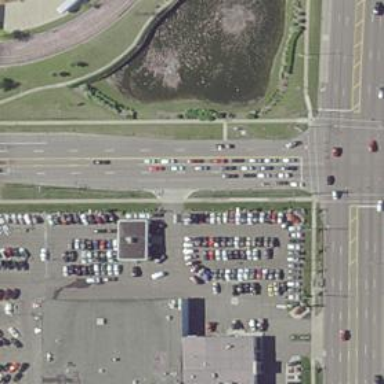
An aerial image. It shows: Secondary road with separate asphalt sidewalks.